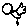
Label: bird